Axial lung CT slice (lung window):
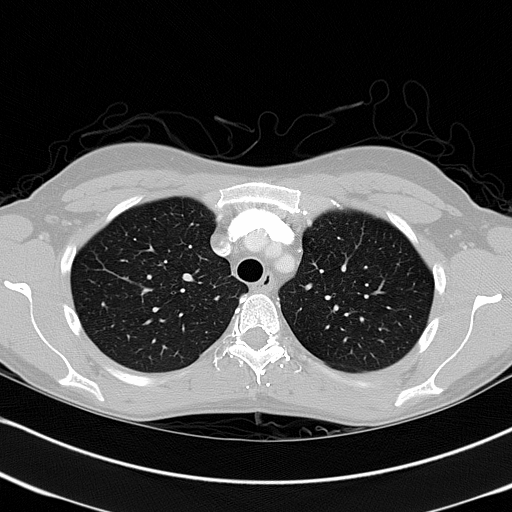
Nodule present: no